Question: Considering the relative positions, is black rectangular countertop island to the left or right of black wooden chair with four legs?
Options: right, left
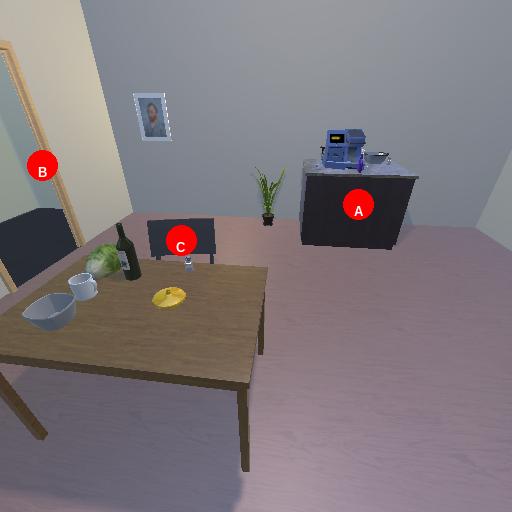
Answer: right